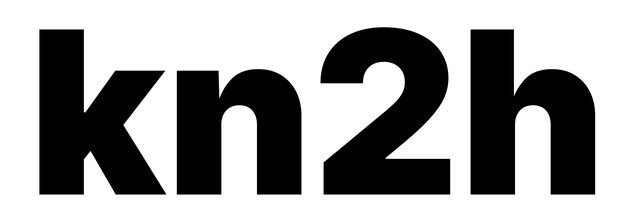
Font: Inter_Black